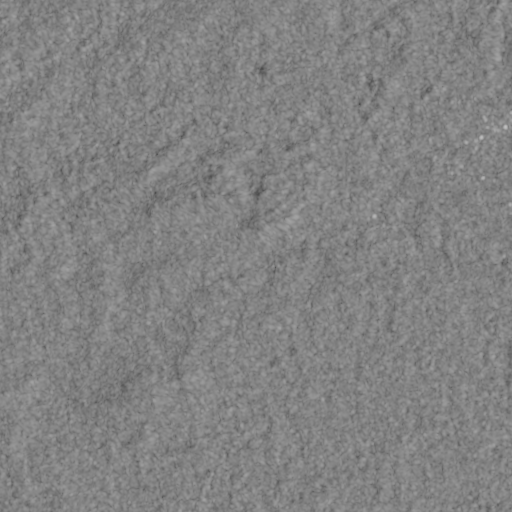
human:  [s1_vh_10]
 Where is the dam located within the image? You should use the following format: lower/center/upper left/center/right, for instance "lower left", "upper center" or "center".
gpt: The dam is located in the center of the image.
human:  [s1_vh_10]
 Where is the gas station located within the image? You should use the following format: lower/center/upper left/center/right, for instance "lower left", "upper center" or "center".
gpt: The gas station is located in the upper right of the image.
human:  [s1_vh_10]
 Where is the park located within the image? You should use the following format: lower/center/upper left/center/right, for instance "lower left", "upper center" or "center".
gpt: The park is located in the center right of the image.
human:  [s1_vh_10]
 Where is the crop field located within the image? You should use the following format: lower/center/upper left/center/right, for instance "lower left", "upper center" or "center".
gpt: There is no crop field in the image.

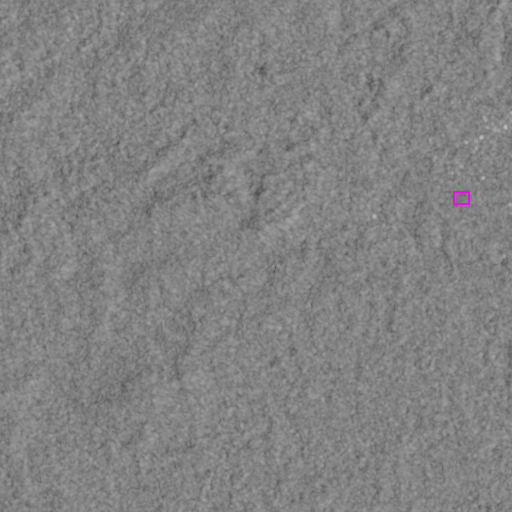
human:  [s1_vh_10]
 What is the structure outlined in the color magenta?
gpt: The structure outlined in magenta is a park.
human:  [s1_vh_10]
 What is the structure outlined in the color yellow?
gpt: There is no yellow outline.